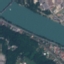
Land use / land cover: River